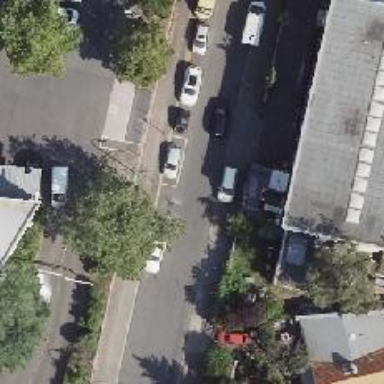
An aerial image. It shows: Residential road with asphalt surface and parallel parking lanes on both sides.